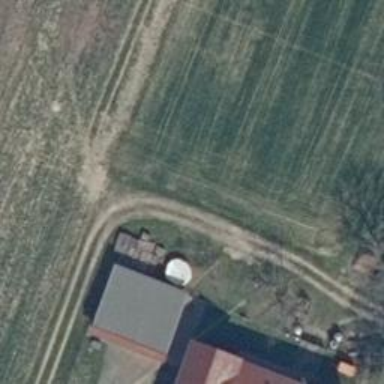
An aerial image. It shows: Driveway leading to service road.